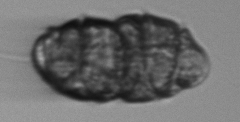
Label: Margalefidinium